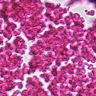
Metastatic tissue present: no